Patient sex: M
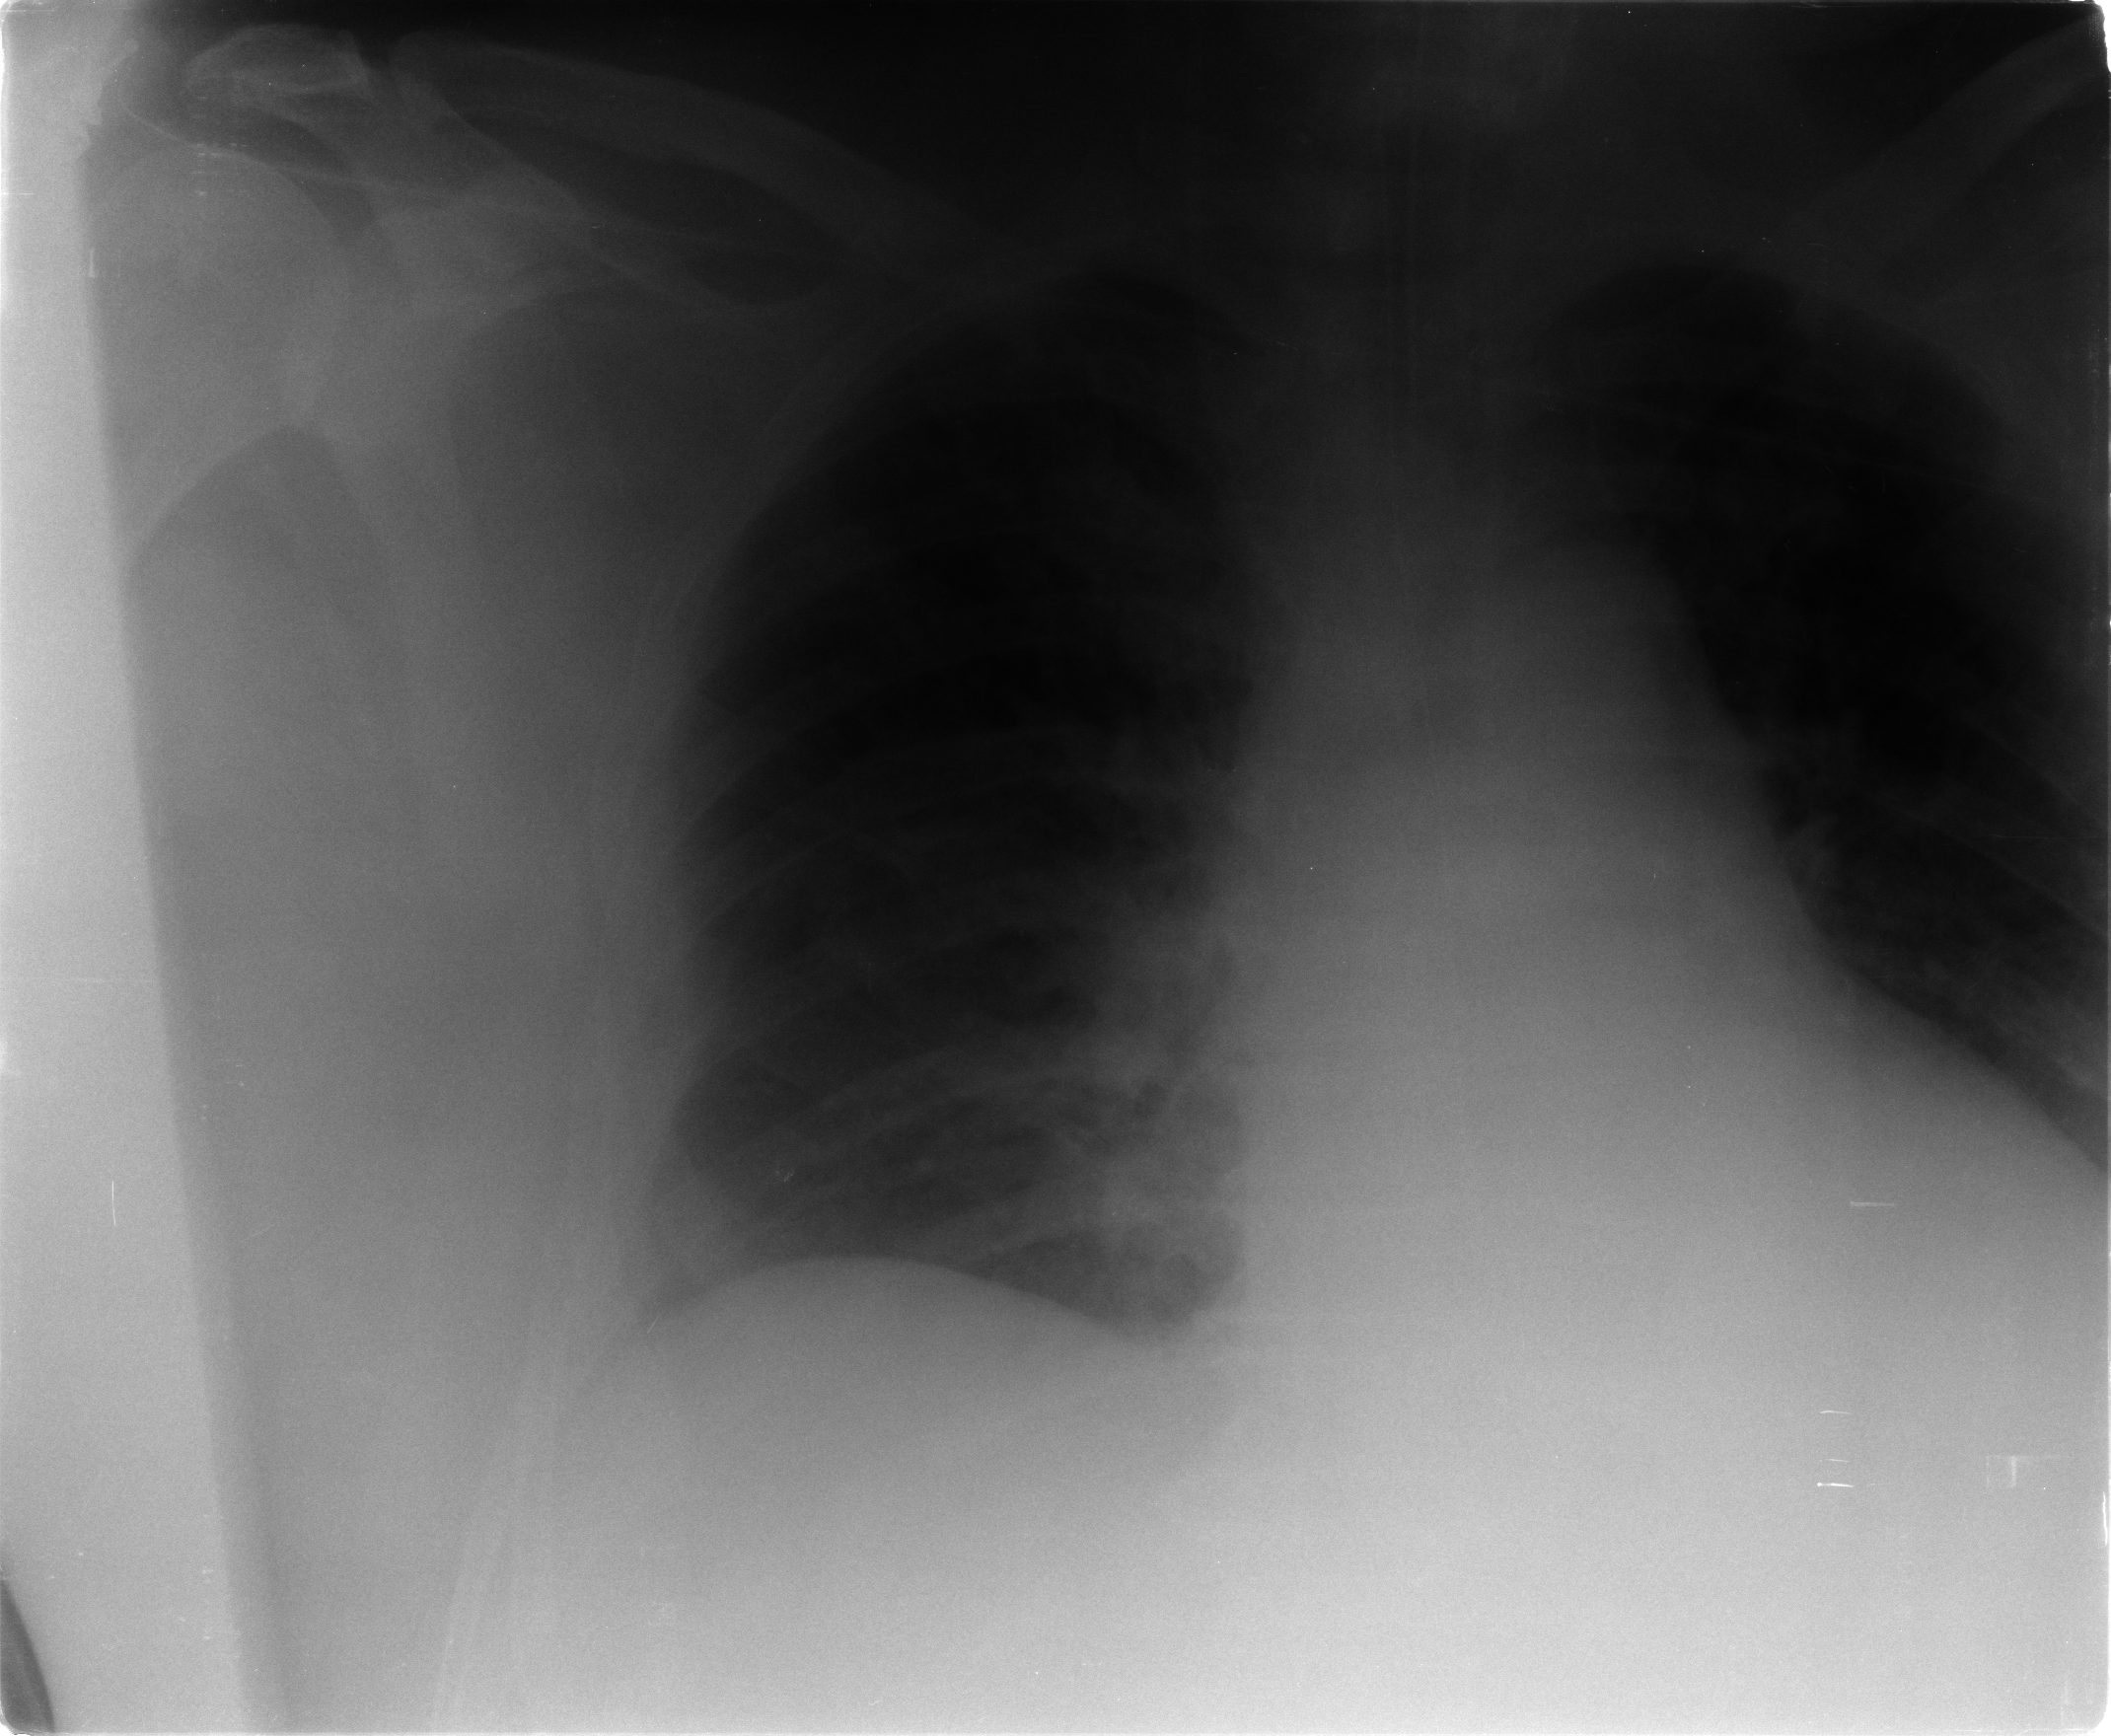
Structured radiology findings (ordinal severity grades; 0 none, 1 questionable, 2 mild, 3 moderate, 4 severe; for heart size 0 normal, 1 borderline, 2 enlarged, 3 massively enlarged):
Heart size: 2
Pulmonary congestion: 2
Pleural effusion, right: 2
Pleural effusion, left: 2
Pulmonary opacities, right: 2
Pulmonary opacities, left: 1
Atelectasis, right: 2
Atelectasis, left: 2